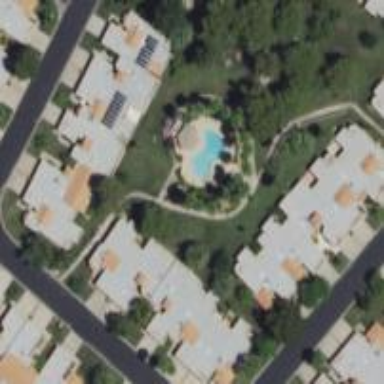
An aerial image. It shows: Swimming pool located in leisure land.